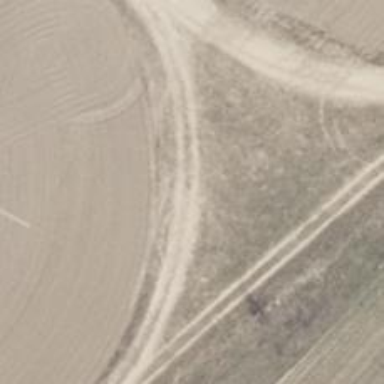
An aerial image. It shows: Track road with grade3 tracktype.